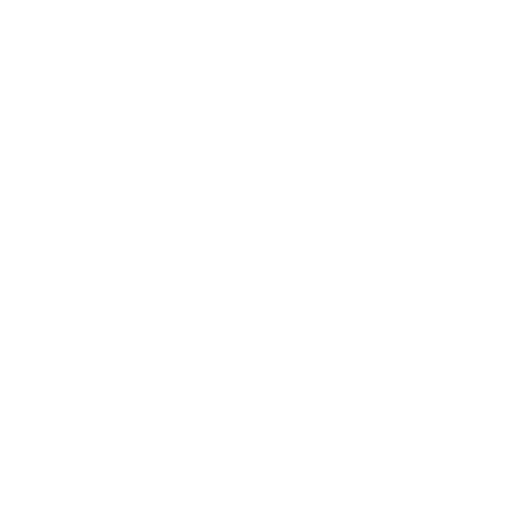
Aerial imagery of island in Alaska named Animas Island containing only unknown